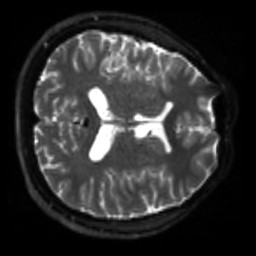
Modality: sbref
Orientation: axial
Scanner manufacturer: siemens
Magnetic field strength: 3 T
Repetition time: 4 s
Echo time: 0.0594 s